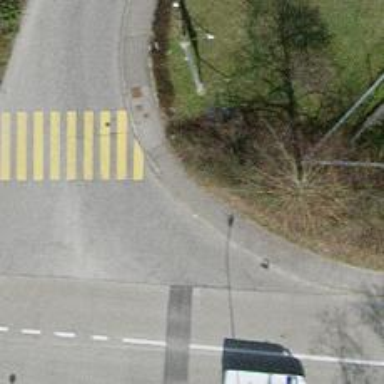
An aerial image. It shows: Asphalt sidewalk.